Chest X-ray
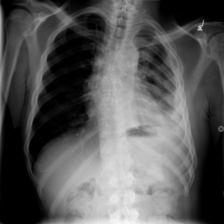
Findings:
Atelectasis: negative
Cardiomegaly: negative
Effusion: negative
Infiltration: negative
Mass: negative
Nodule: negative
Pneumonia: negative
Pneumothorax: negative
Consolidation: negative
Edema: negative
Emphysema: negative
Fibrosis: negative
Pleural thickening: positive
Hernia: negative